Question: Okay I've been searching through all previously asked questions and I'm still having trouble.
I have two tables
Table MOVIES
'''
mov_id
mov_name
actor_id
'''
Table ACTOR
'''
actor_id_2
actor_name
'''
I want to join both tables into one table where it lists
1. mov_id
2. mov_name
3. actor_name
I'm trying to use JOIN WHERE actor_id = actor_id_2 except my code includes the duplicates of repeating the same actor_name 3 times.

I've tried multiple ways of doing this, each way unsuccessful. I'm not sure which way would be the proper way to do this.
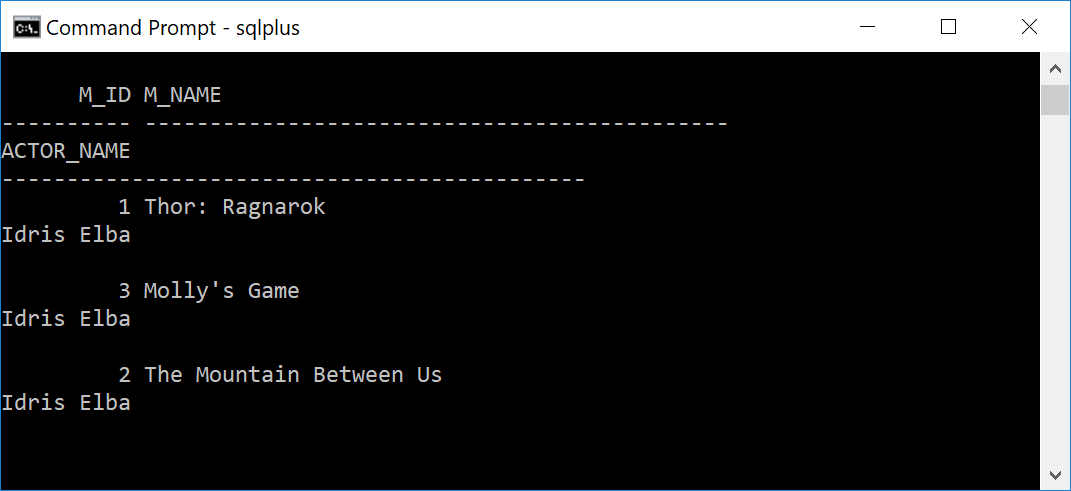
Answer: You can use Inner join which will join tables such that it selects records that have matching values in both tables, write your query as
'''
select distinct t1.mov_id, t1.mov_name, t2.actor_name from MOVIES t1 inner join ACTOR t2 on t1.actor_id=t2.actor_id_2;
'''